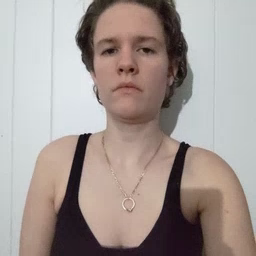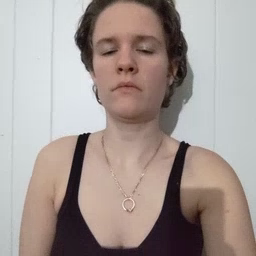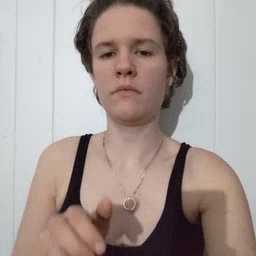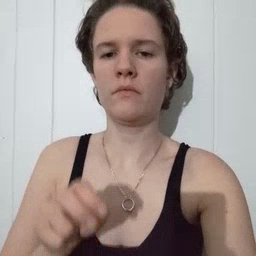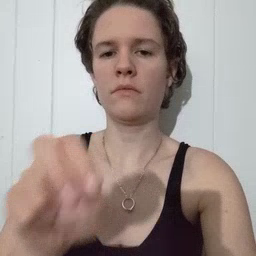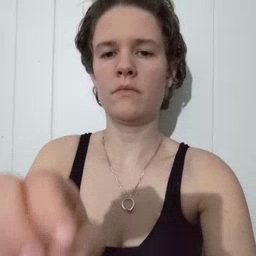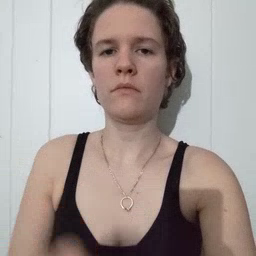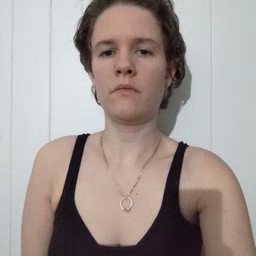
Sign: ride